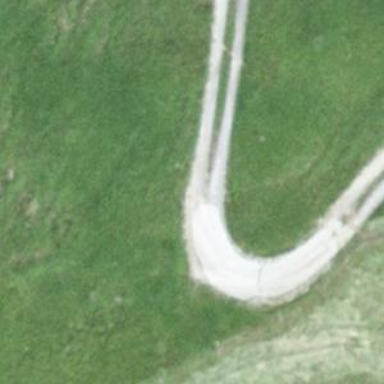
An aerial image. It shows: Unpaved track with grade3 track type.